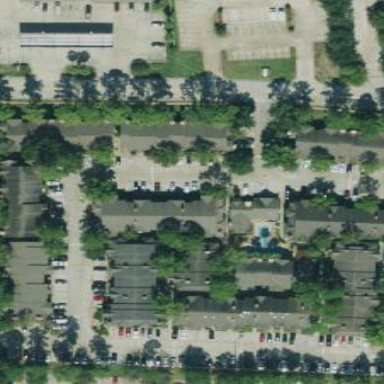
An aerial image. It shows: Residential area with apartments.